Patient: sex F, age 71
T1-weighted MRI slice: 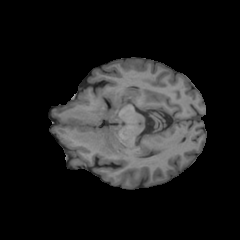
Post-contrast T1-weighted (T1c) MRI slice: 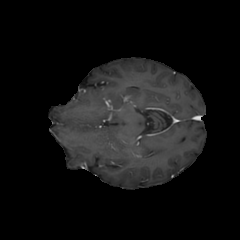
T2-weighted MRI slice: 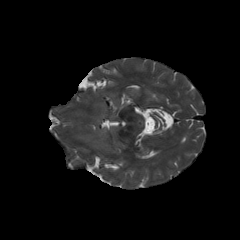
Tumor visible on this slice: yes
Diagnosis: Glioblastoma, IDH-wildtype
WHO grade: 4